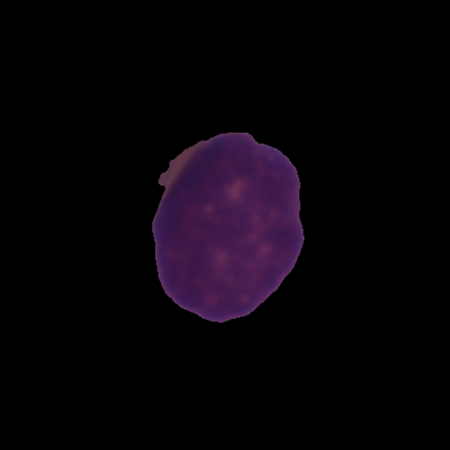
Label: healthy